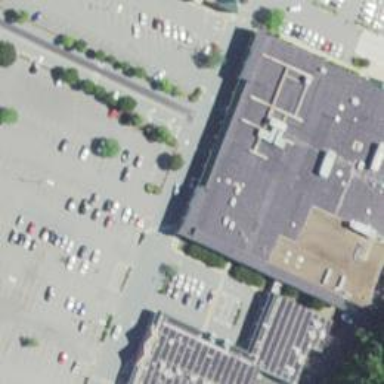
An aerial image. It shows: Fitness centre on leisure land.